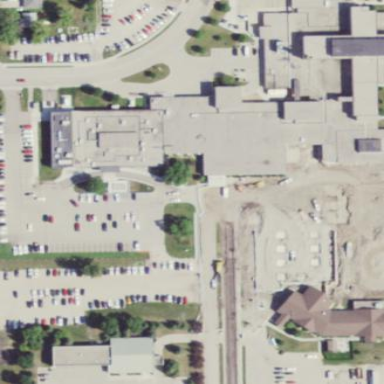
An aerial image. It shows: Hospital providing healthcare services.